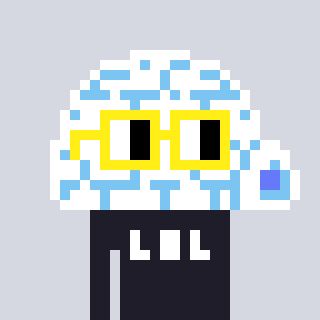
a pixel art character with square yellow glasses, a igloo-shaped head and a grayscale-colored body on a cool background